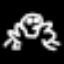
Label: frog